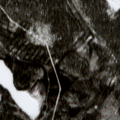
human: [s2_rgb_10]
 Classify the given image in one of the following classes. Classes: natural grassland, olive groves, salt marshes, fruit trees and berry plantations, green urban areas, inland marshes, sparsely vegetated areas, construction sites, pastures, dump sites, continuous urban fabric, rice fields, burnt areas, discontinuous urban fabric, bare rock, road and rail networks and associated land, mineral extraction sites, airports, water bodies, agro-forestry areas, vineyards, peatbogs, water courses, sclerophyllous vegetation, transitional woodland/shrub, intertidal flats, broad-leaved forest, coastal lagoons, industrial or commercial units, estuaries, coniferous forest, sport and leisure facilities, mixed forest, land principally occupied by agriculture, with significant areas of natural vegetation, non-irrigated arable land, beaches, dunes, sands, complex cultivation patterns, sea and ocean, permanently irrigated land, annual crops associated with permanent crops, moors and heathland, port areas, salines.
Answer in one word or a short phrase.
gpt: coniferous forest, mixed forest, water bodies